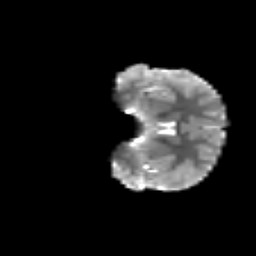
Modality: T2w
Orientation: coronal
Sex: female
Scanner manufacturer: siemens
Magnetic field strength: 3 T
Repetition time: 5 s
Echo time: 0.071 s